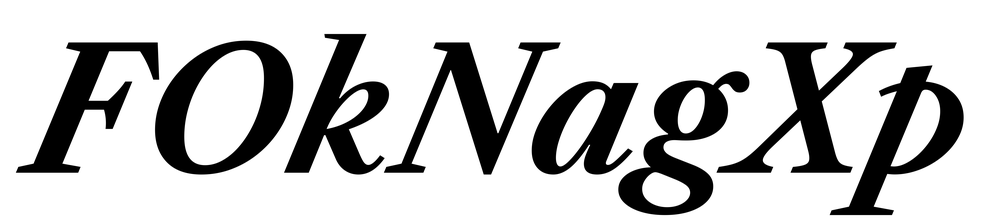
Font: LibreCaslonText-Italic_Bold_Italic